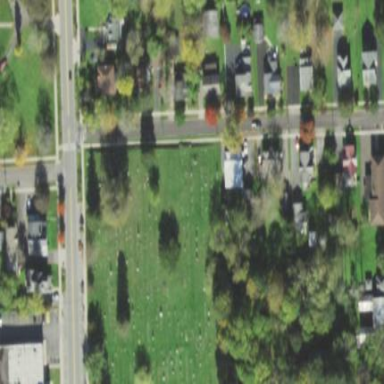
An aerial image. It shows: Cemetery.